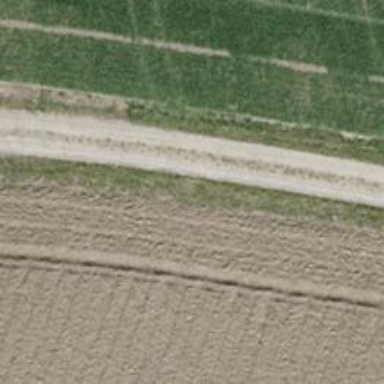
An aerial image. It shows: Gravel track with Grade 3 quality.